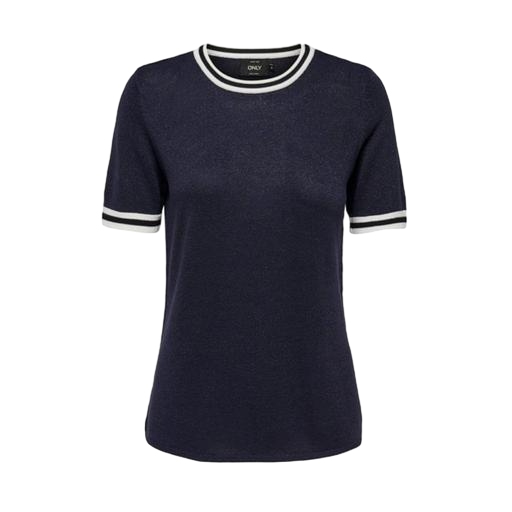
blue t-shirt only macy, short-sleeve top only macy, blue printed contrast t-shirt only macy, white background